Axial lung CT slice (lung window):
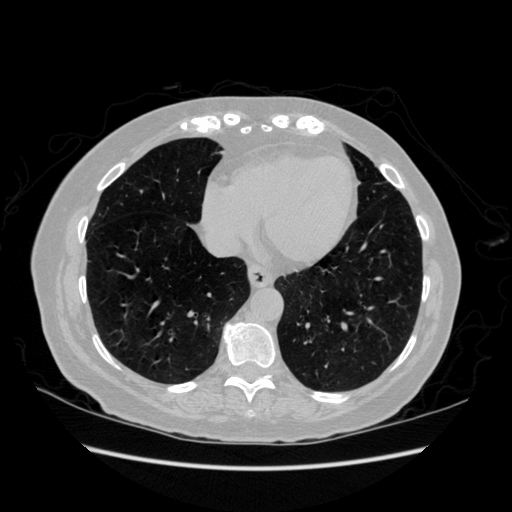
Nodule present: yes
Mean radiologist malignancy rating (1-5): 1.5